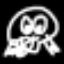
Label: frog